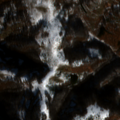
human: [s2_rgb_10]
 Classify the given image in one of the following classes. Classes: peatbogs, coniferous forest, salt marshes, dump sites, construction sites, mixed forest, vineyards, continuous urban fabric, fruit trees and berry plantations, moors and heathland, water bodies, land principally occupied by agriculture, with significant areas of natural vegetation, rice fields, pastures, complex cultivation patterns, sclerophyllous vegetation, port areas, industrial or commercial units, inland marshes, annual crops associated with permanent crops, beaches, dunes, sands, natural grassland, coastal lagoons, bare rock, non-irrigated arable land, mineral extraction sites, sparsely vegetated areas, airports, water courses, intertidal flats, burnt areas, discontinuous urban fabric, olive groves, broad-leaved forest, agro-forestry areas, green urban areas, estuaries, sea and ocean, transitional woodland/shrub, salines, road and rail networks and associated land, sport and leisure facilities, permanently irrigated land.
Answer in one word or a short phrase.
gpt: broad-leaved forest, natural grassland, transitional woodland/shrub